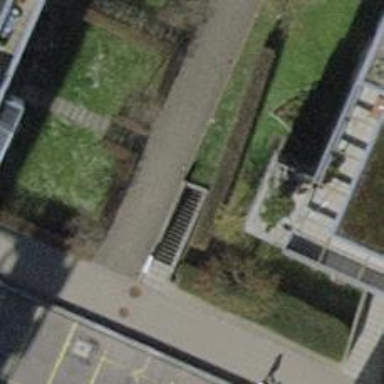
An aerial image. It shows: Concrete steps.